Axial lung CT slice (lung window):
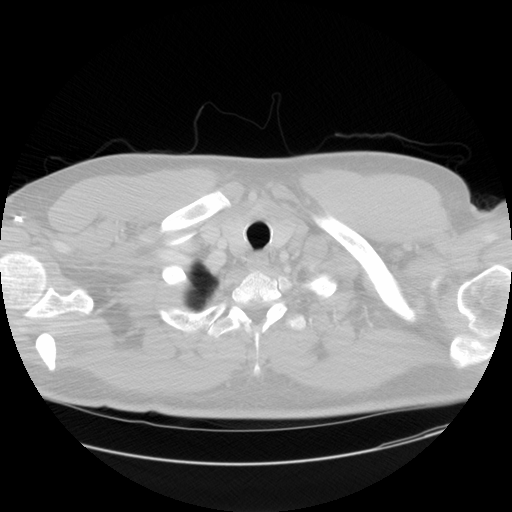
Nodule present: no